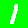
Digit: 1